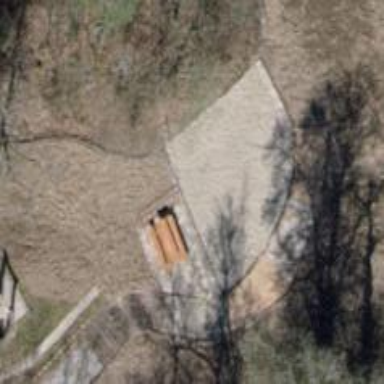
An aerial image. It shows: Sandpit at the playground.